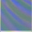
Piece: xx